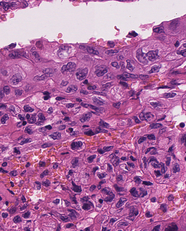
Tumor epithelial tissue: yes
Tumor-associated stroma tissue: no
Normal tissue: no